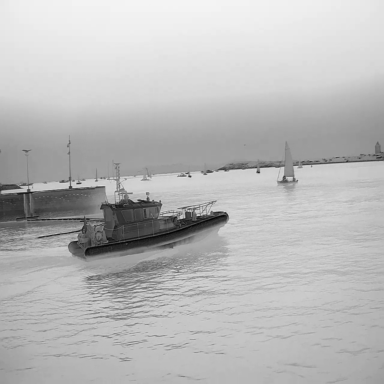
There is a canoe in the infrared image.